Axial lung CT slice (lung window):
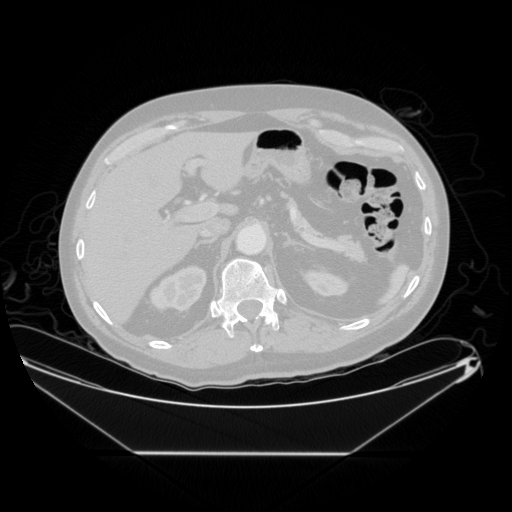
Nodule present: no